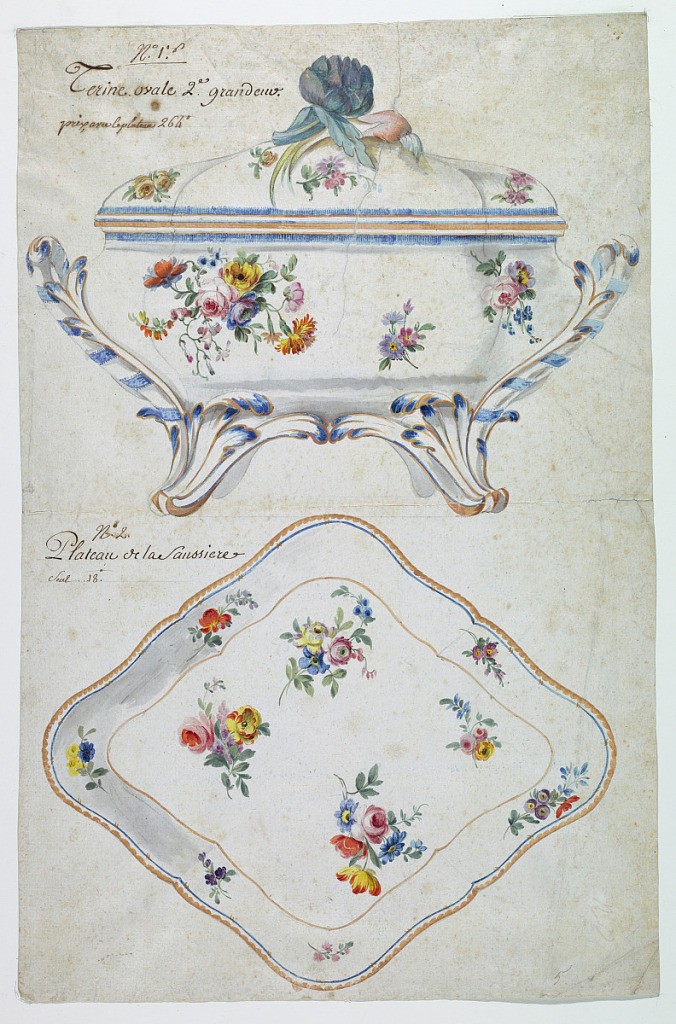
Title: Design for a Painted Porcelain Tureen and Tray
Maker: French National Porcelain Manufactury at Vincennes, 1738 – 1756
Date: ca. 1750
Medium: Brush and watercolor, black chalk on cream laid paper
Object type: Drawing
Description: Covered tureen shown in elevation (above) with tray (below).  Tureen with ovoid bowl on foliated legs from which rise rod-shaped handles with entwined bands of ribbon and leaves. Floral sprays in yellow, red and blue of roses, ranuculluses, and daisies on the body of the bowl, cover, and tray; cover with floral knop. Lozenge-shaped tray with floral decoration and bands.